Brain MRI, modality: hrT2
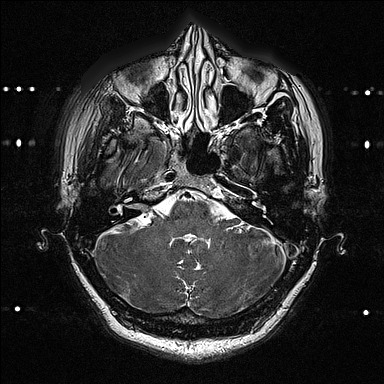